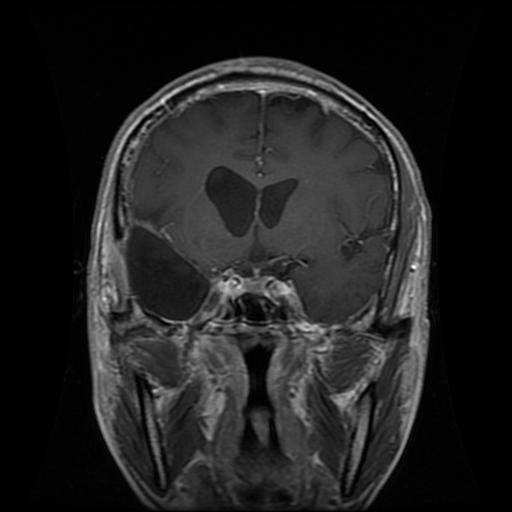
Label: glioma